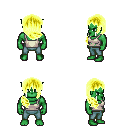
a pixel art fantasy rpg character, male body template, orc, green skin, white pirate shirt, teal pants, gold right-swept hairstyle, four views (front, back, left, right), 2x2 character sprite sheet, small pixel art, hard edges, no anti-aliasing